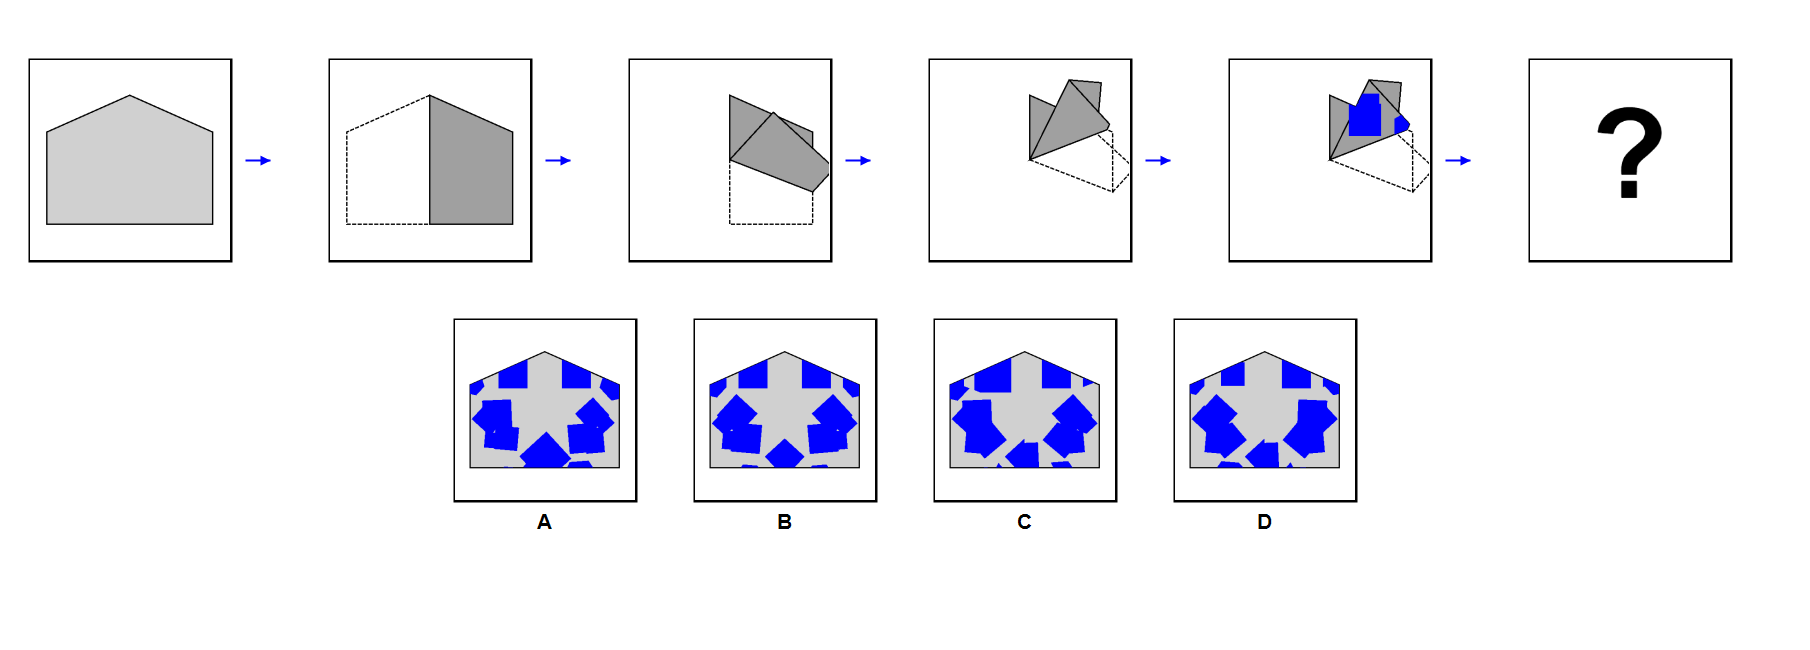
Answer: B